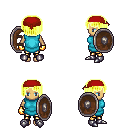
a pixel art fantasy rpg character, female body template, human, tanned skin, teal tunic, gold greaves, gold pageboy hairstyle, red bandana, gold gloves, metal boots, shield, four views (front, back, left, right), 2x2 character sprite sheet, small pixel art, hard edges, no anti-aliasing